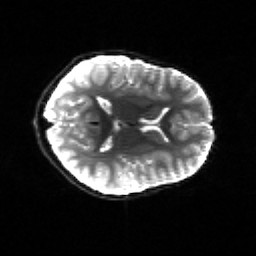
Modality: sbref
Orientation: axial
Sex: female
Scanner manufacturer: siemens
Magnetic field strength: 3 T
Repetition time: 5 s
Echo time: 0.071 s